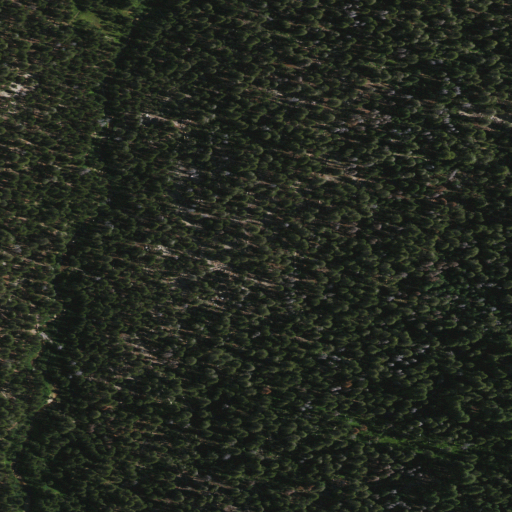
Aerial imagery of plain(s) in California named Dusy Meadow containing only evergreen forest